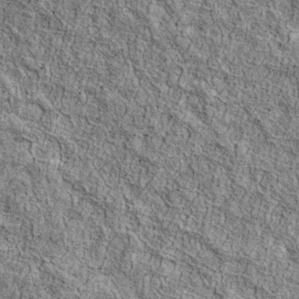
Label: non_frost